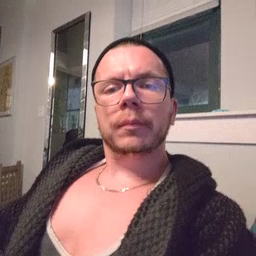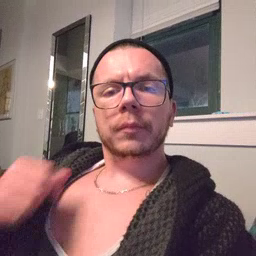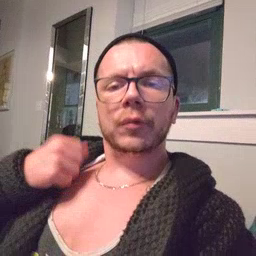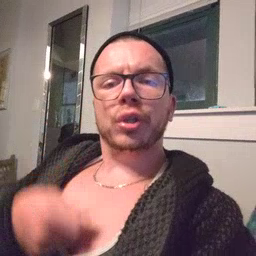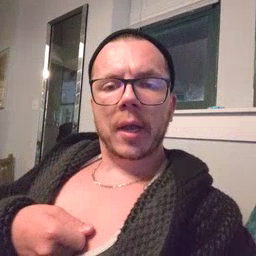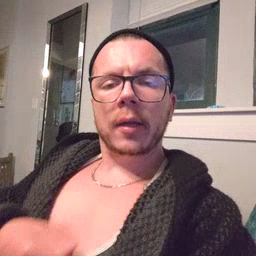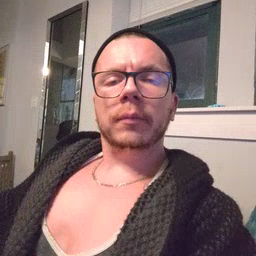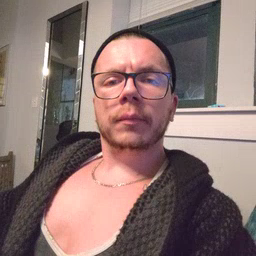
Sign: jacket